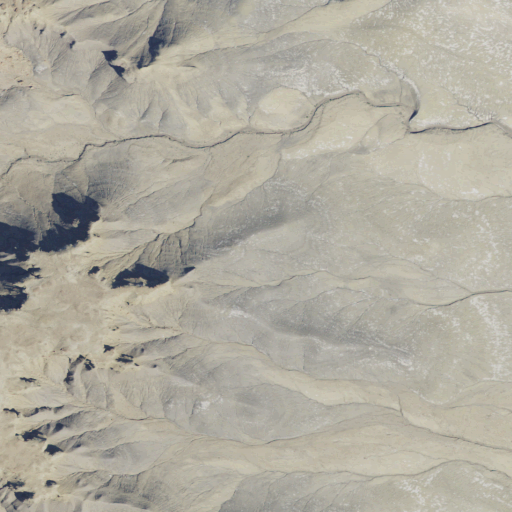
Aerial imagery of cliff(s) in Utah named Skyline Rim containing barren land, shrub, and grassland